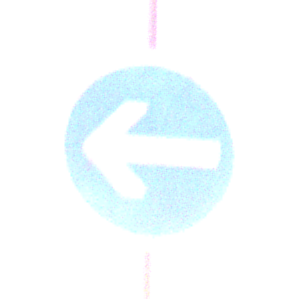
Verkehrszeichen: VorgeschriebeneFahrtrichtungHierLinks
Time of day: SunriseSunset
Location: Outdoor (Urban)
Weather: PartlyCloudy
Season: NotSpecified
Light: Natural